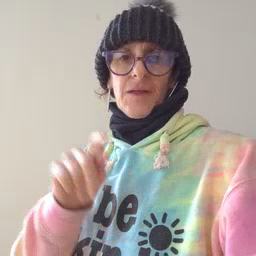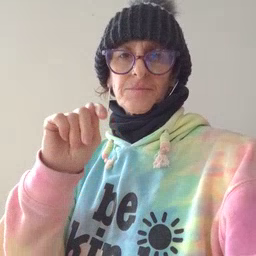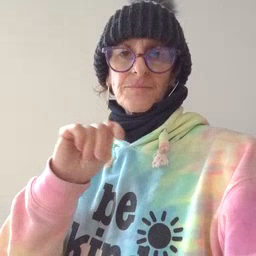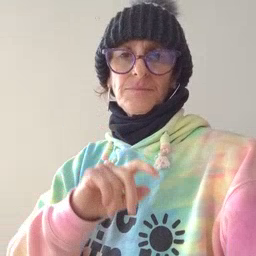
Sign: potty